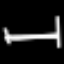
Label: bed